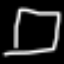
Label: square